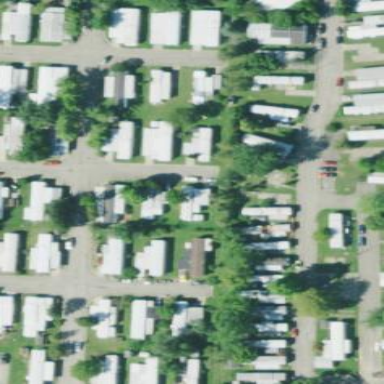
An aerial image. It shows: Trailer park.